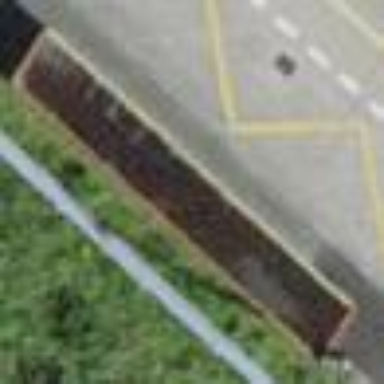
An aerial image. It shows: Shelter for public transport.